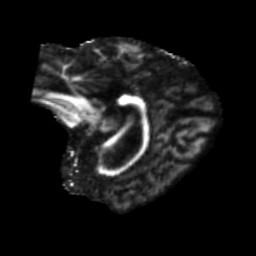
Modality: FA
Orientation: sagittal
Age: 66
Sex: female
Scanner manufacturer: siemens
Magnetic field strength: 3 T
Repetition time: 5.47 s
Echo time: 0.0854 s